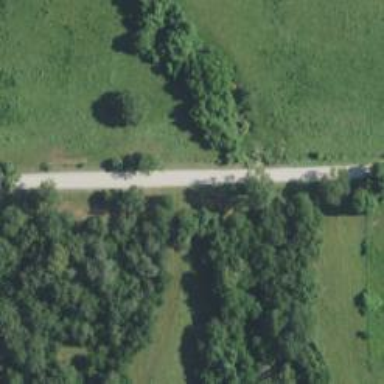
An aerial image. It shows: Unclassified road.